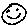
Label: smiley face